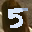
Label: 5